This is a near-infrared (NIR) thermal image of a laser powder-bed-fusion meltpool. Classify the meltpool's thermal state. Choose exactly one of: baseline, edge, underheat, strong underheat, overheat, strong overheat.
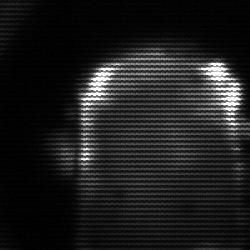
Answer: baseline